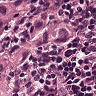
Metastatic tissue present: yes